Question: I have a problem when I use retrofit+rxJava to refresh my page, the request can't be give out.
I mean, for same api, I can only request succeed at the first time. But, this did not appear in my previous project.
I don't know what happened, any one can help me, thanks a lot!
my api like this:

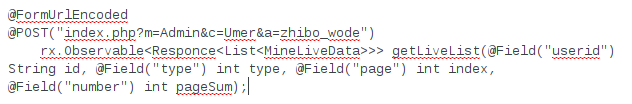
Answer: i found why was it occurred is that no matter what the responce type it is ,i all solved the Responce white a Subscribe,when i use a real Object type like Subscribe to replace Subscribe,it worked.